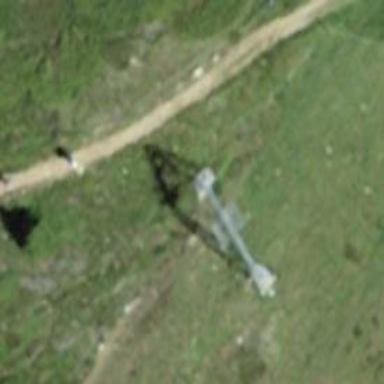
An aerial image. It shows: Pylon used for aerialway.